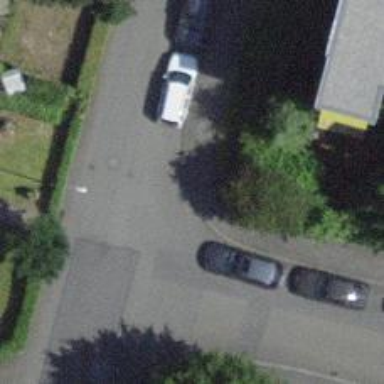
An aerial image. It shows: Kerb barrier.